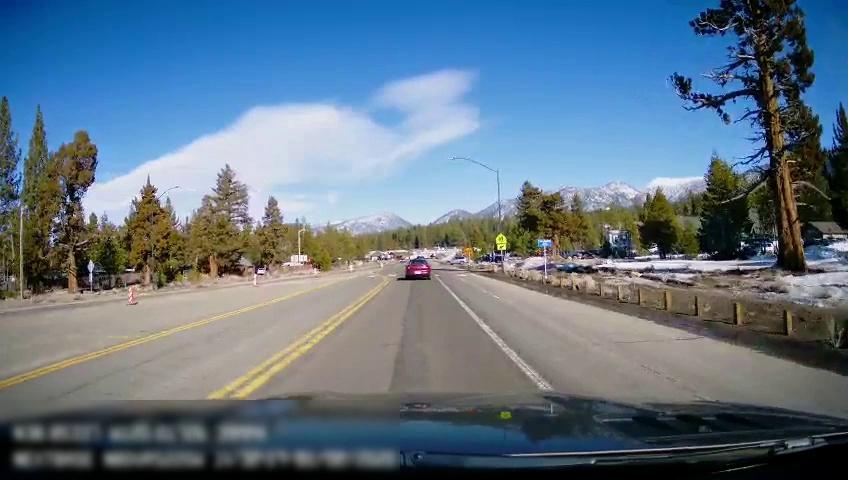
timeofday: Day
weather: Sunny
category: Drivable Space
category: Drivable Space
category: Vehicles | Car
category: Vehicles | SUV
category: Vehicles | Truck
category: Lanes | Current Lane
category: Lanes | Alternate Lane
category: Lanes | Current Lane
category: Lanes | Opposite Lane
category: Traffic | Signs
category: Traffic | Signs
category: Traffic | Signs